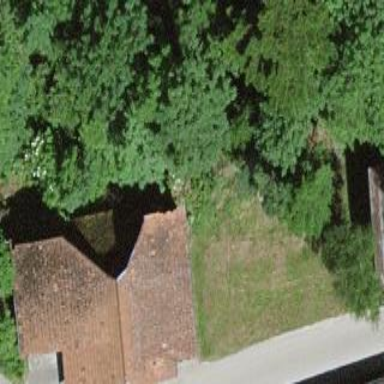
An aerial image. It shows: Barn.